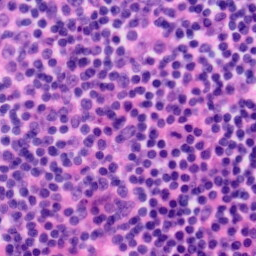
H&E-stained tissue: Tonsil